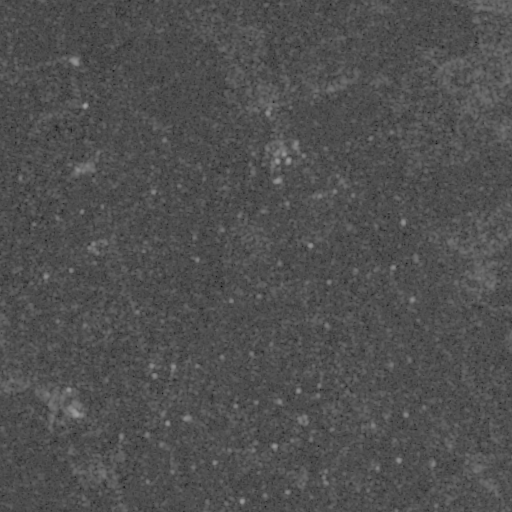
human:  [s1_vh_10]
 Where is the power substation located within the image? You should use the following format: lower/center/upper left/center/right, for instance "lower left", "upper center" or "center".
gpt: The power substation is located in the center of the image.
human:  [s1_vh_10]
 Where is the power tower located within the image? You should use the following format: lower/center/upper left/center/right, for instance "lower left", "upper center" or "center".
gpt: There is no power tower in the image.

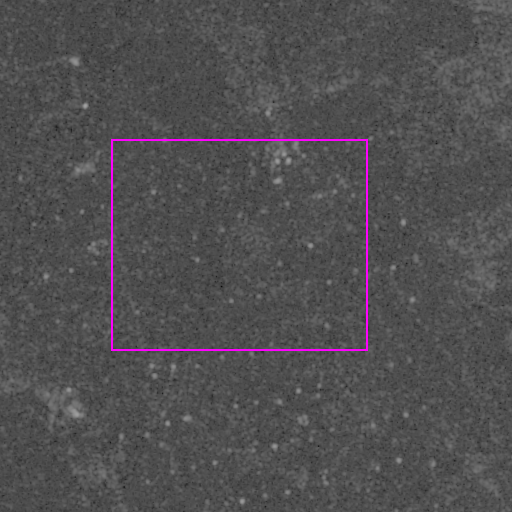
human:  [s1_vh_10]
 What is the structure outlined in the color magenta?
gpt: There is no magenta outline.
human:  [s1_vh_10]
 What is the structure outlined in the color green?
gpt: There is no structure outlined in green.